Question: I have written a simple function in python that I want executed by Jython's PythonInterpreter. The problem is, I'm not sure where the .py class needs to go.
I have tried in the same package as the Java class, the same working directory as well as another folder.
<URL>
I am interested in the above method, but I do not want to use an absolute path as I intend to make this program available for other people to use.
Here is my workspace layout:

I will be invoking the function in myscraper.py from EntryManagement.java. The function is defined as follows:
'''
def validateUrl(url):
try:
uReq(url)
return(1)
except URLError:
return(0)
'''
How do I do this?
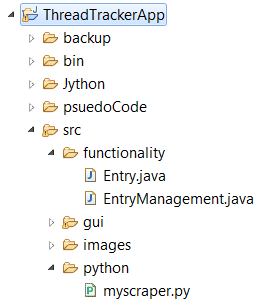
Answer: Used OS to get the current working directory and worked from there, using sys.path
'''
interpreter.exec("sys.path.insert(0, os.getcwd() + '\src\python')");
interpreter.exec("from myscraper import validateUrl");
'''